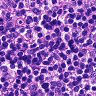
Metastatic tissue present: no